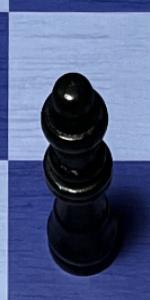
Label: Queen_Black